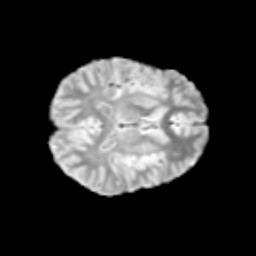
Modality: T2w
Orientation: axial
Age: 12
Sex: male
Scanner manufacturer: siemens
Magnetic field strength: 3 T
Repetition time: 3.8 s
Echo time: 0.07 s